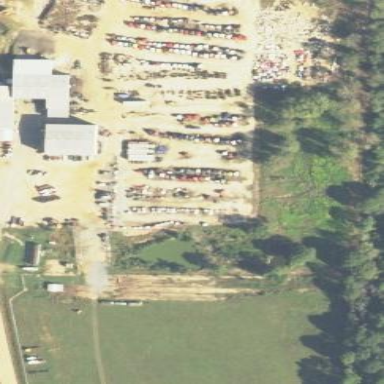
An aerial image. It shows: Scrap yard located in industrial area.